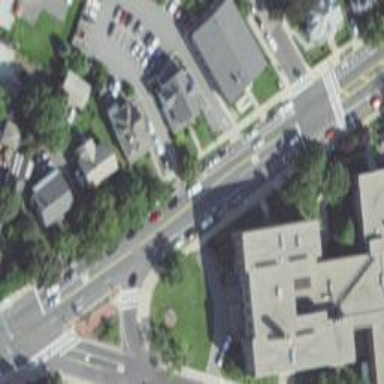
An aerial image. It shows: Secondary road with separate asphalt sidewalk.